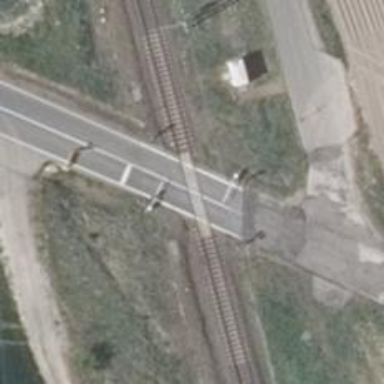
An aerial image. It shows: Level crossing with light signals and saltire markings.